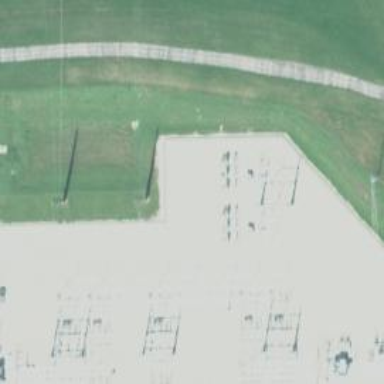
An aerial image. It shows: Switch for power supply.